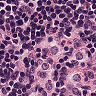
Metastatic tissue present: no